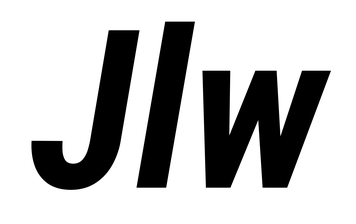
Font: Roboto-Italic_Condensed_Bold_Italic